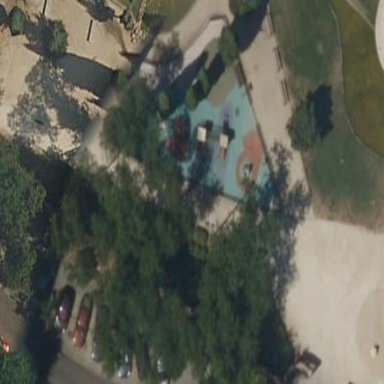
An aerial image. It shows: Playground area for leisure activities on the land.